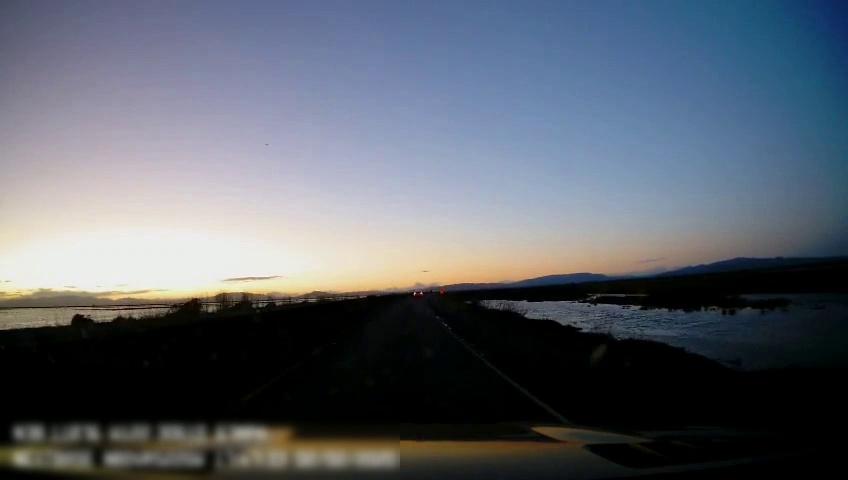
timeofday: Dusk/Dawn/Twilight
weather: Sunny
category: Drivable Space
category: Vehicles | Car
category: Lanes | Current Lane
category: Lanes | Current Lane